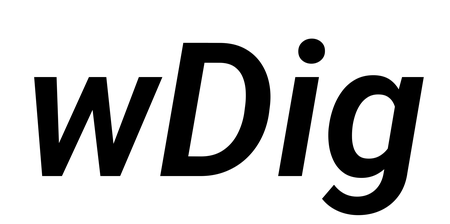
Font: Roboto-Italic_SemiBold_Italic